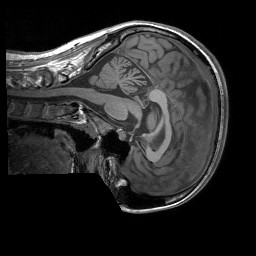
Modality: T1w
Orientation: sagittal
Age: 28
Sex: female
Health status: healthy
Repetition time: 1.9 s
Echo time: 0.00252 s